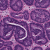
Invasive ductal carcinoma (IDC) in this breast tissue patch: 0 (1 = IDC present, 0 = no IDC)